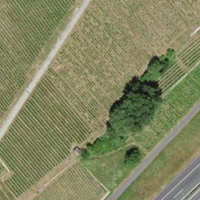
EUNIS habitat code: 57
Species observed at this site:
Erodium cicutarium